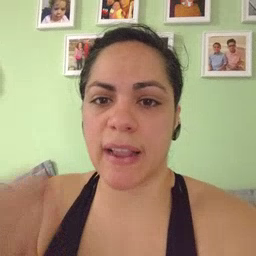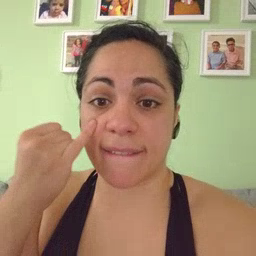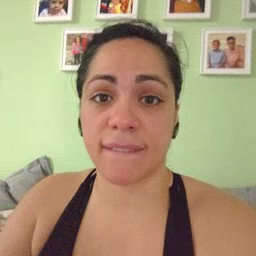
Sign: if